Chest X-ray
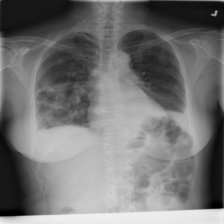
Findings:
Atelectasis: positive
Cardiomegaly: negative
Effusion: positive
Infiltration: positive
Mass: negative
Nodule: negative
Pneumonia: negative
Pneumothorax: positive
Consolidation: negative
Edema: negative
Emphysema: negative
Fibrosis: negative
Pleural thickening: negative
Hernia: negative